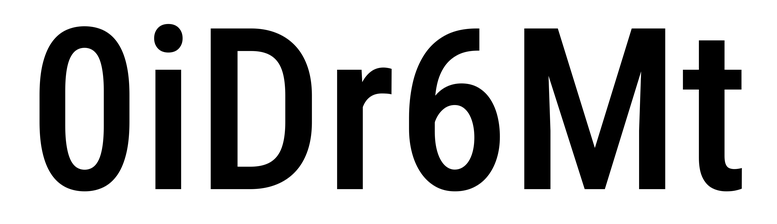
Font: Roboto_Condensed_Medium